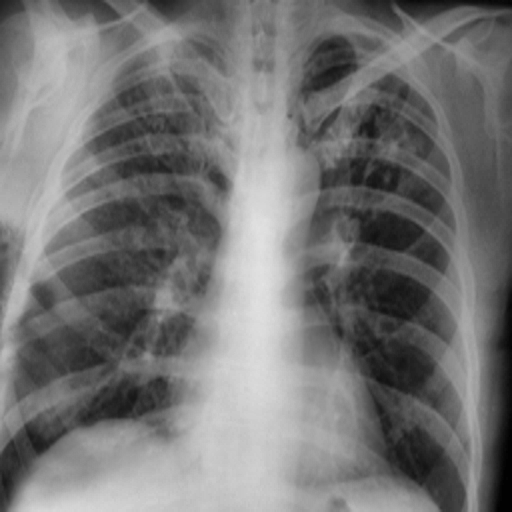
Finding: TUBERCULOSIS